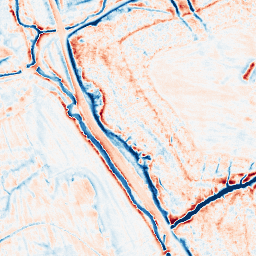
Category: edge_preserving
Decomposition family: anisotropic_diffusion
Decomposition parameters: iterations: 50
kappa: 30
gamma: 0.1
Upsampling method: lanczos
Upsampling parameters: scale: 2
Upsampling scale: 2